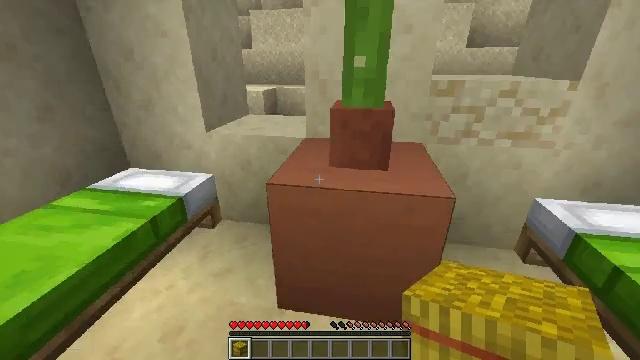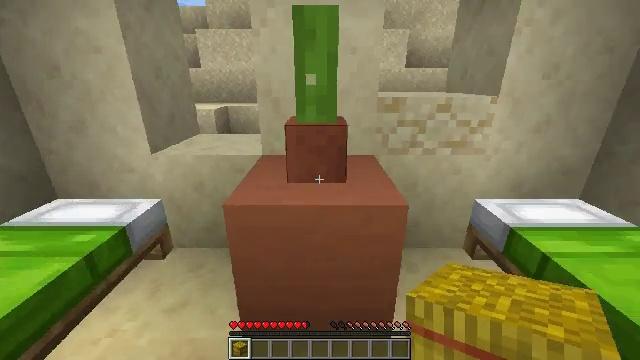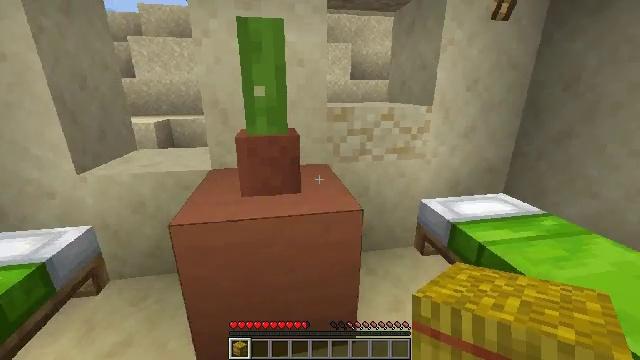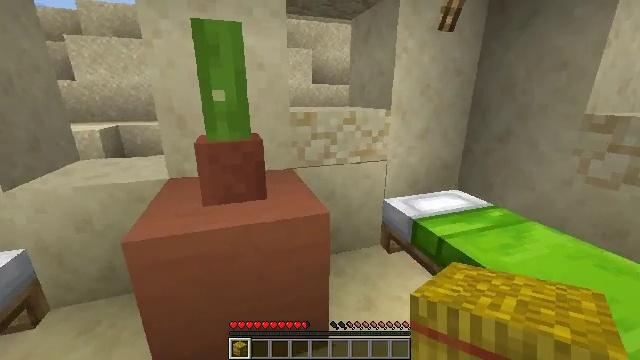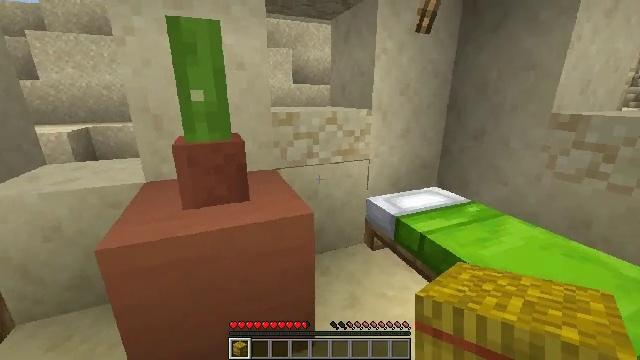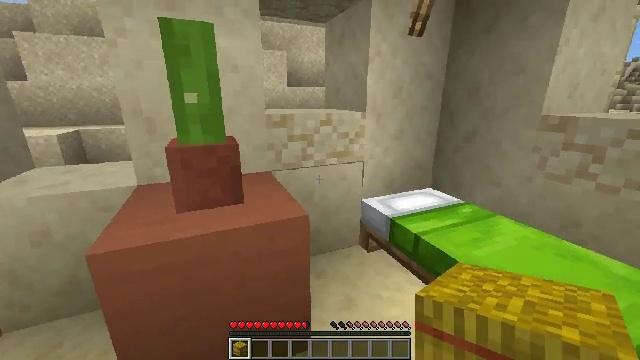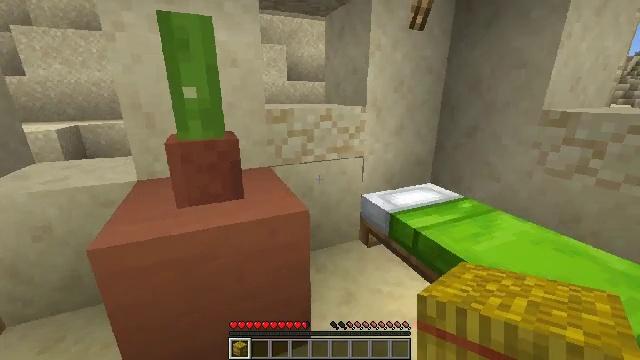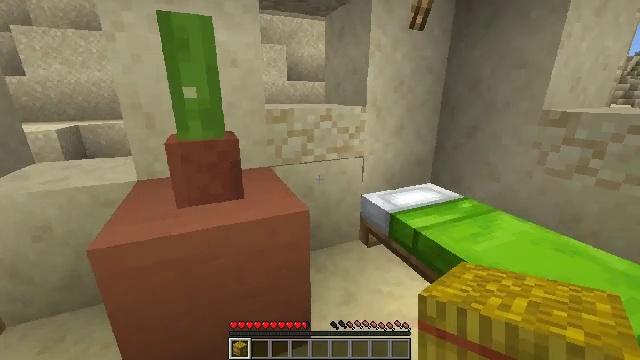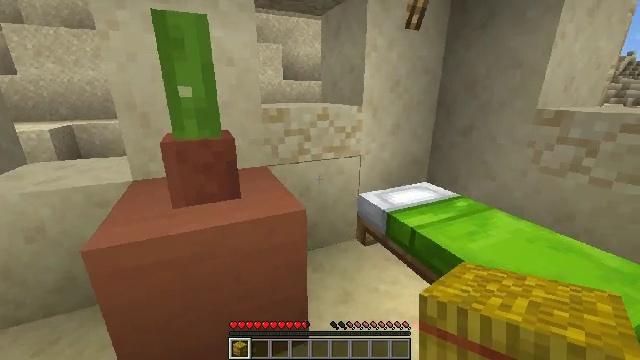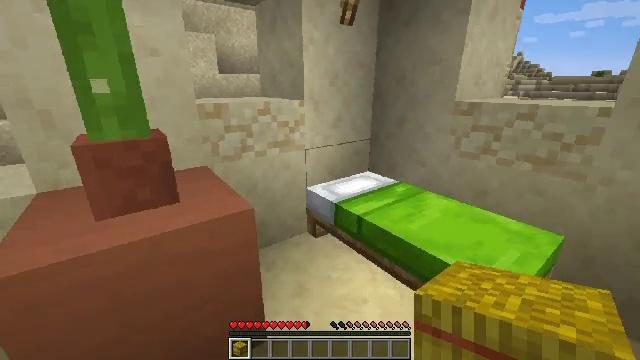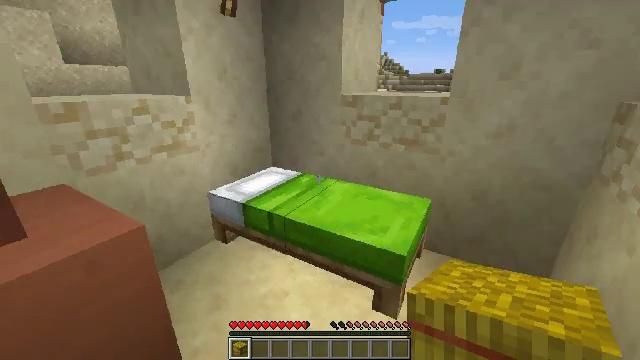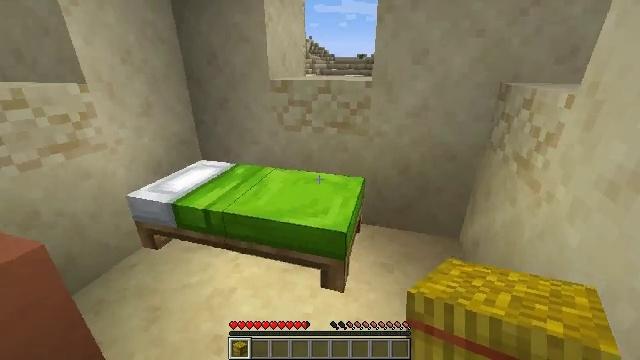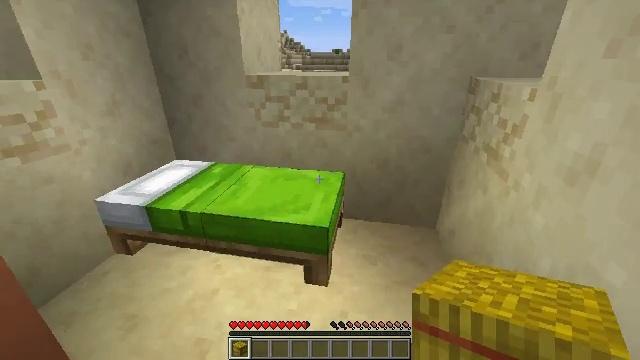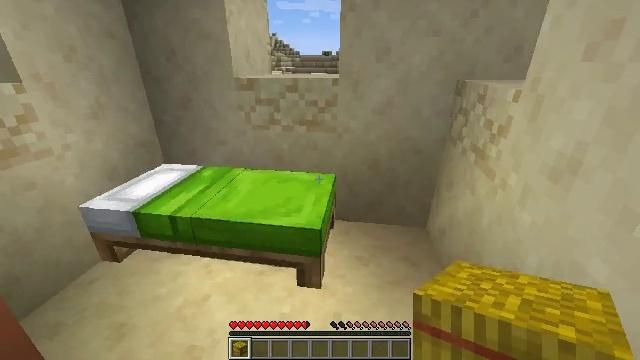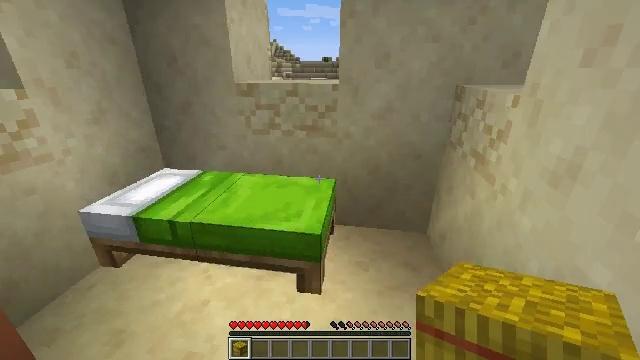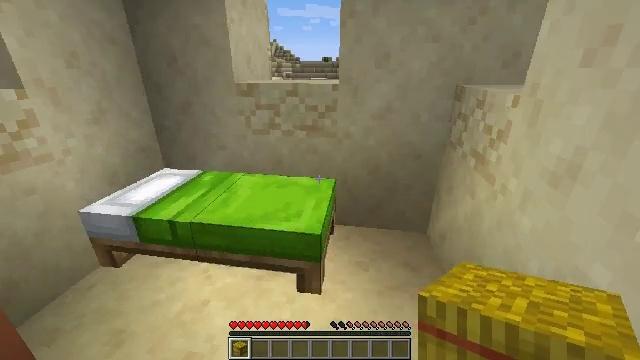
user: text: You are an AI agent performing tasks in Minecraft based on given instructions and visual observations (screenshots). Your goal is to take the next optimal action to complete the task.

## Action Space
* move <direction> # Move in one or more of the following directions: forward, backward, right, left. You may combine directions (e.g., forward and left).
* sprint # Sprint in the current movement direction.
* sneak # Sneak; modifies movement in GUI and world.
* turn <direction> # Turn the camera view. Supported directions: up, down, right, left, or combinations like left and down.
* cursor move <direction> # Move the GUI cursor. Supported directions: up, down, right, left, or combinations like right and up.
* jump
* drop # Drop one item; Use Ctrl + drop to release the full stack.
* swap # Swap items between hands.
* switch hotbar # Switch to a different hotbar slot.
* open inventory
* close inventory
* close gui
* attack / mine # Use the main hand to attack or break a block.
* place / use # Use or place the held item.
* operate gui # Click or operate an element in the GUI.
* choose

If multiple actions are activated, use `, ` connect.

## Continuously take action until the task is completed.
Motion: motion action
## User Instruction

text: Drop a hay block.
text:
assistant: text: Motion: turn right and up
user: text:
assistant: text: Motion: turn right and up
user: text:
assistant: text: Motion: turn right
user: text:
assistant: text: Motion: turn right
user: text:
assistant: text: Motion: turn right
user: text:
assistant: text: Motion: turn down
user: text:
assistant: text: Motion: no_op
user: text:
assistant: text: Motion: no_op
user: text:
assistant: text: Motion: turn right and down
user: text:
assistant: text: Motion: turn right and down
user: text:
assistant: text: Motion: turn right and down
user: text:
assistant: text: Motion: turn right
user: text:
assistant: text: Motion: turn right
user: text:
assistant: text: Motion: turn up
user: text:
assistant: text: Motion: no_op
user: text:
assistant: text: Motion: turn left
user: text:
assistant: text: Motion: turn right and up
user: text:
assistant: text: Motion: turn right
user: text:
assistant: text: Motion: turn right
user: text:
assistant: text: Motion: turn right
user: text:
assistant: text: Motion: move forward, turn right
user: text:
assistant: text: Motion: move forward, turn right
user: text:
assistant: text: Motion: move forward, turn right
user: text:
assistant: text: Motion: move forward, sprint, turn right
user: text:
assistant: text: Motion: move forward, sprint, turn right
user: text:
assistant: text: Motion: move forward, sprint
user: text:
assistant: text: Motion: move forward, sprint
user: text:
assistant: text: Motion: move forward, sprint
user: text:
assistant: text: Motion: move forward, sprint, turn left
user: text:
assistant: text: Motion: move forward, sprint, turn left